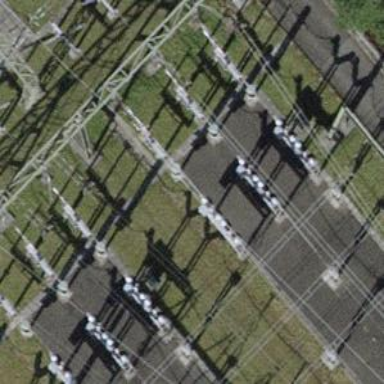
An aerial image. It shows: Bay where power lines run through.